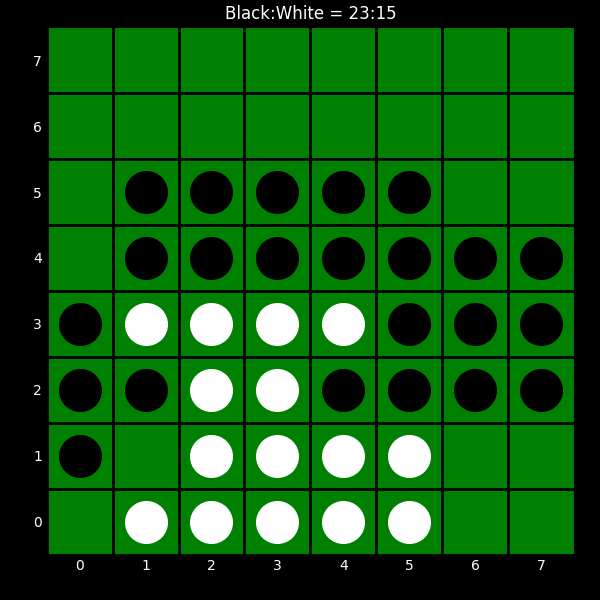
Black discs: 23
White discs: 15